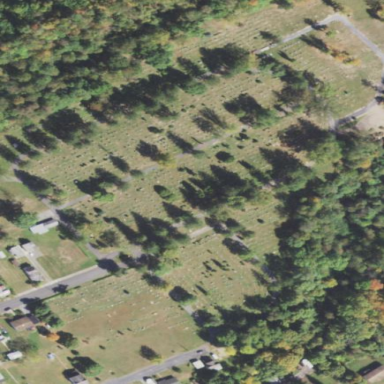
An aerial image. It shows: Cemetery.